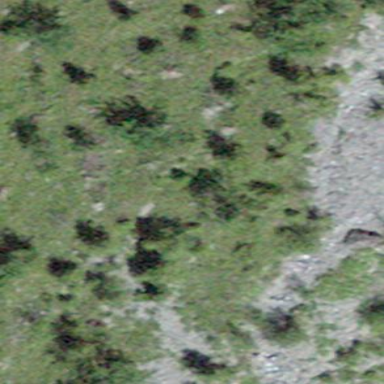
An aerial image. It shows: Forest area.